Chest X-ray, PA view. Patient: 27 years old, sex M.
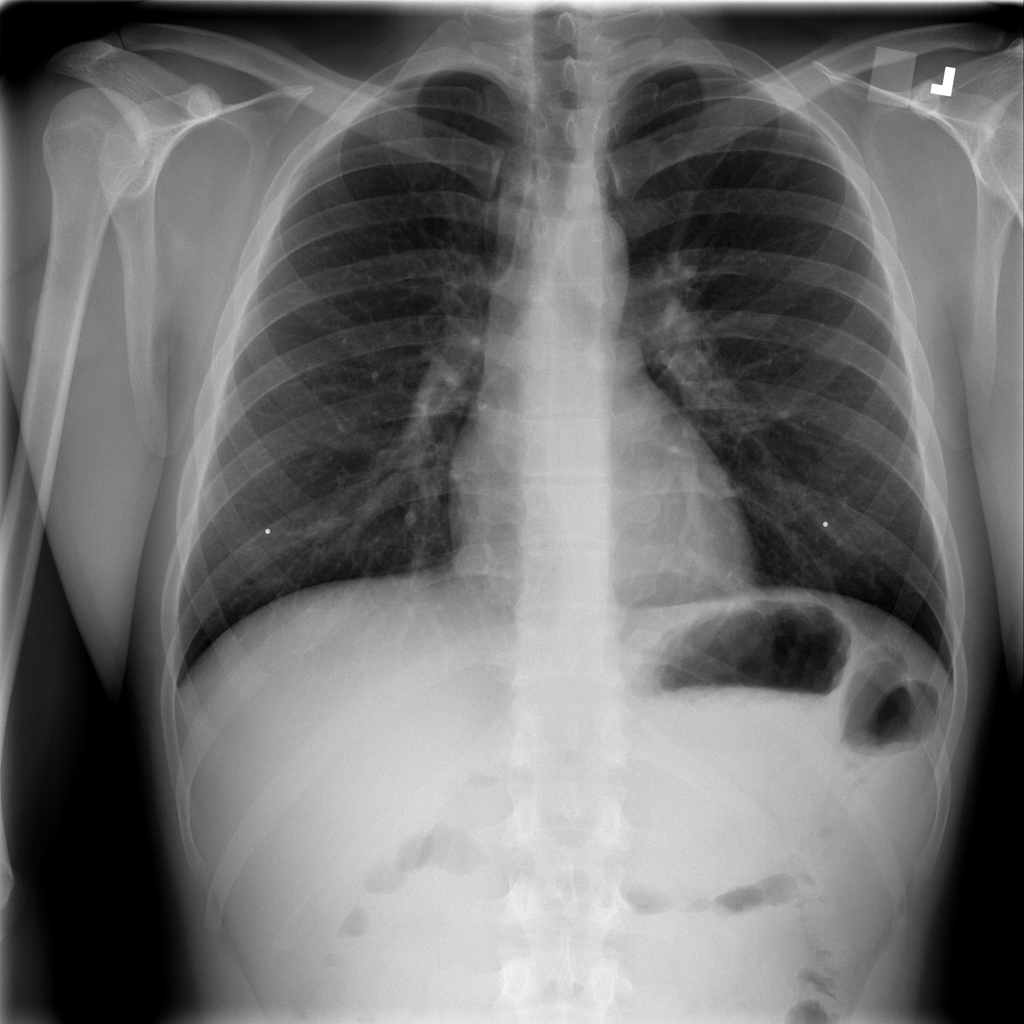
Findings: No Finding